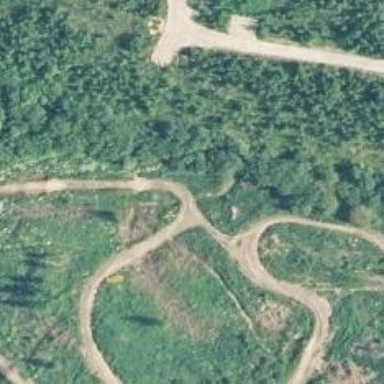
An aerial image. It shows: Path with excellent visibility for trail.